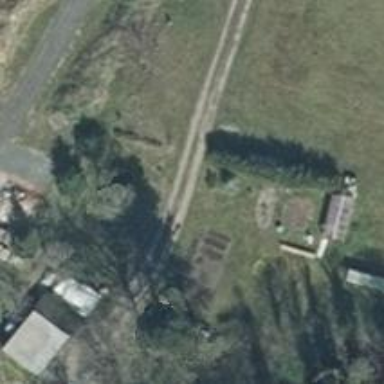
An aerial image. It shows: Driveway with grass surface.